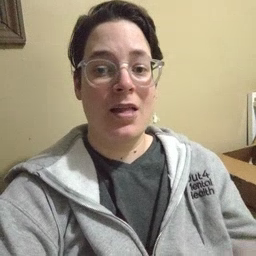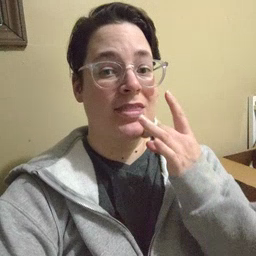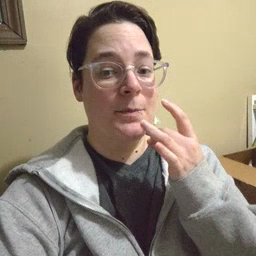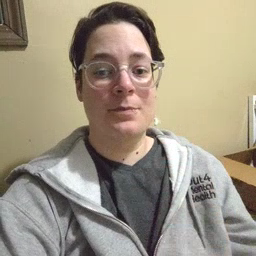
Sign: lamp